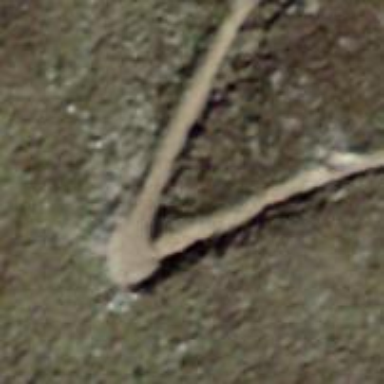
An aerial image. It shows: Excellent visible ground path.